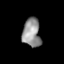
Tissue: lung
Cell type: Epithelial cells
Senescence score: 0.1525
Nuclear area (px): 503
Mean DAPI intensity: 146.845